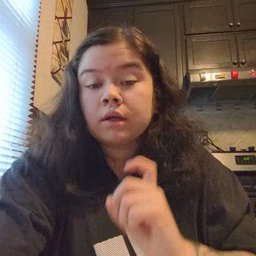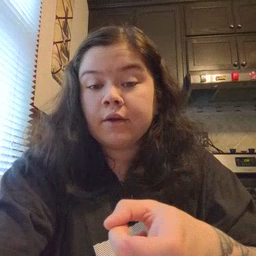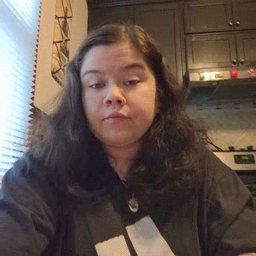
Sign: gift